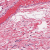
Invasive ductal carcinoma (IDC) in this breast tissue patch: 0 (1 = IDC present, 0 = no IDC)